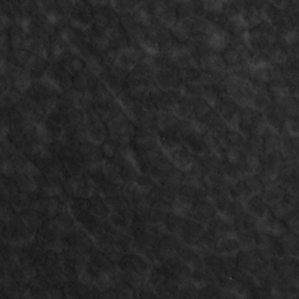
Label: non_frost